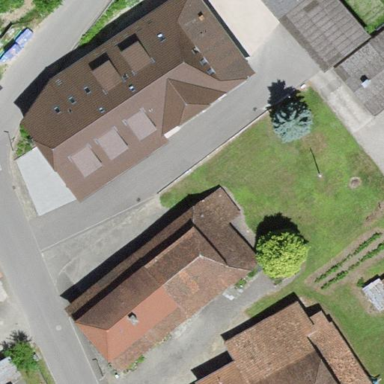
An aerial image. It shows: Farm building.